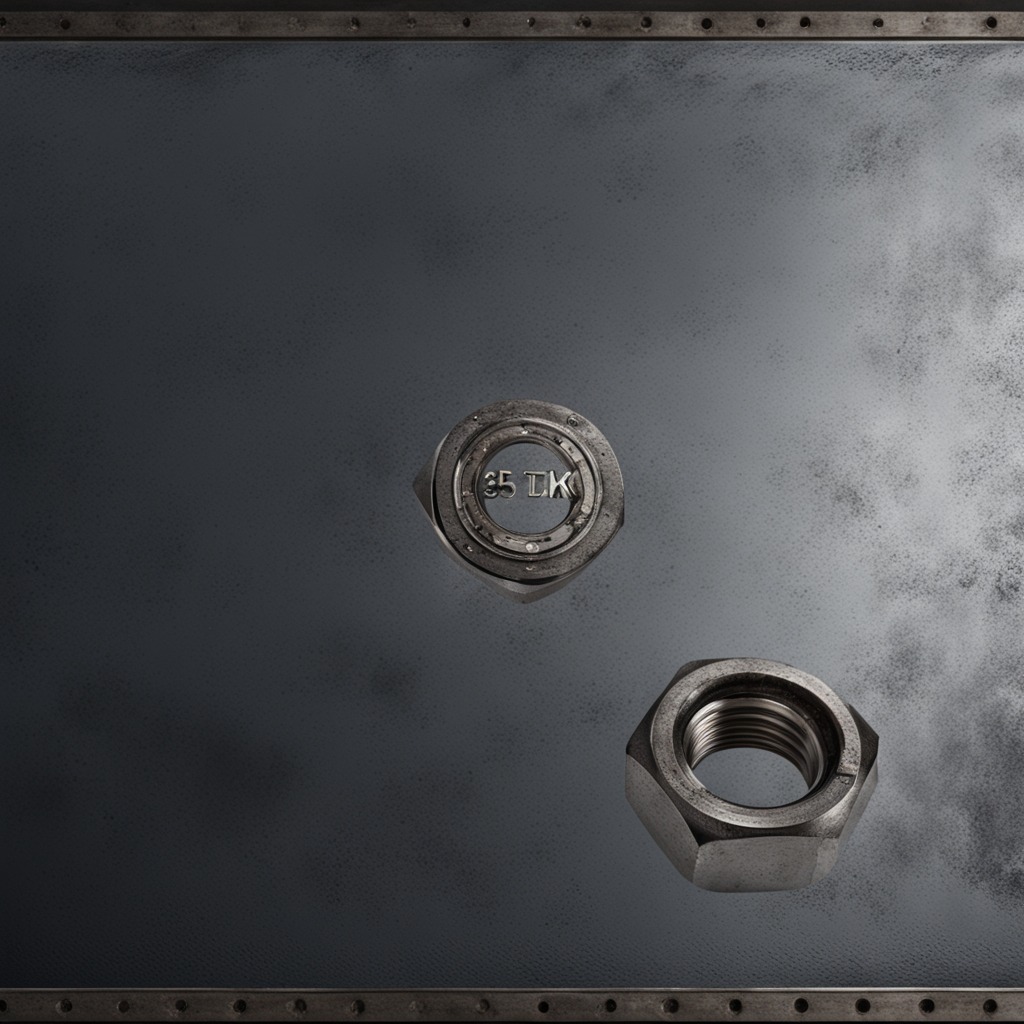
A metal nut is lying on the cold steel table in a mining workshop.